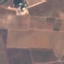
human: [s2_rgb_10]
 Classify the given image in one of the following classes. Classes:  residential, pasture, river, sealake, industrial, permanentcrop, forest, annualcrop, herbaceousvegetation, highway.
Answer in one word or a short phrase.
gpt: PermanentCrop